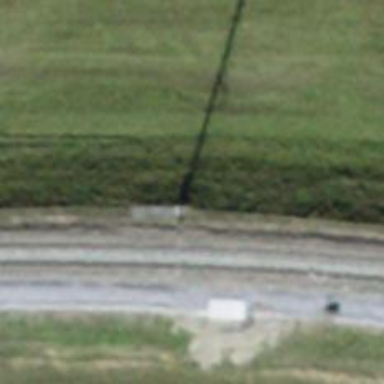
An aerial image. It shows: Power pole.